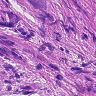
Metastatic tissue present: yes